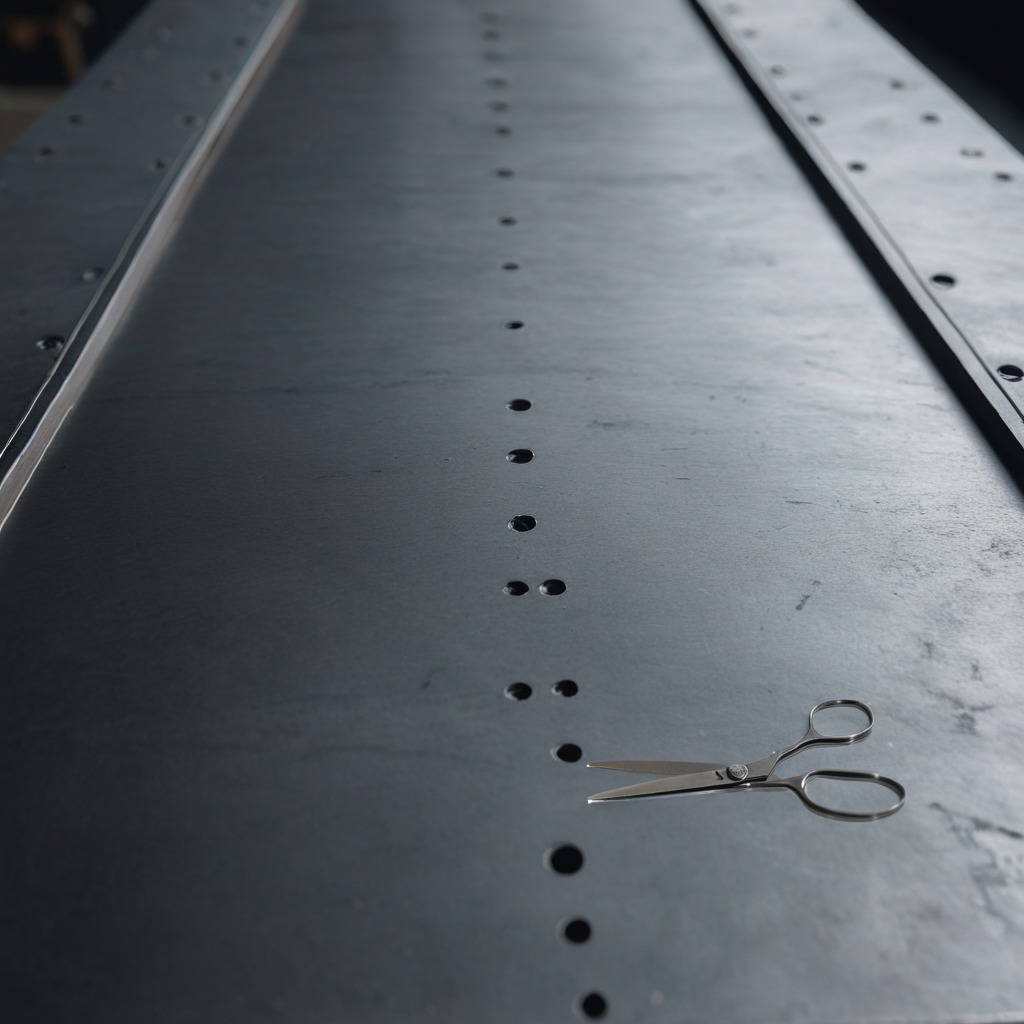
A scissor is lying on the cold steel table in a mining workshop.